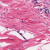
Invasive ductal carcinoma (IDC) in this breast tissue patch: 0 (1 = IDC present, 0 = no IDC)